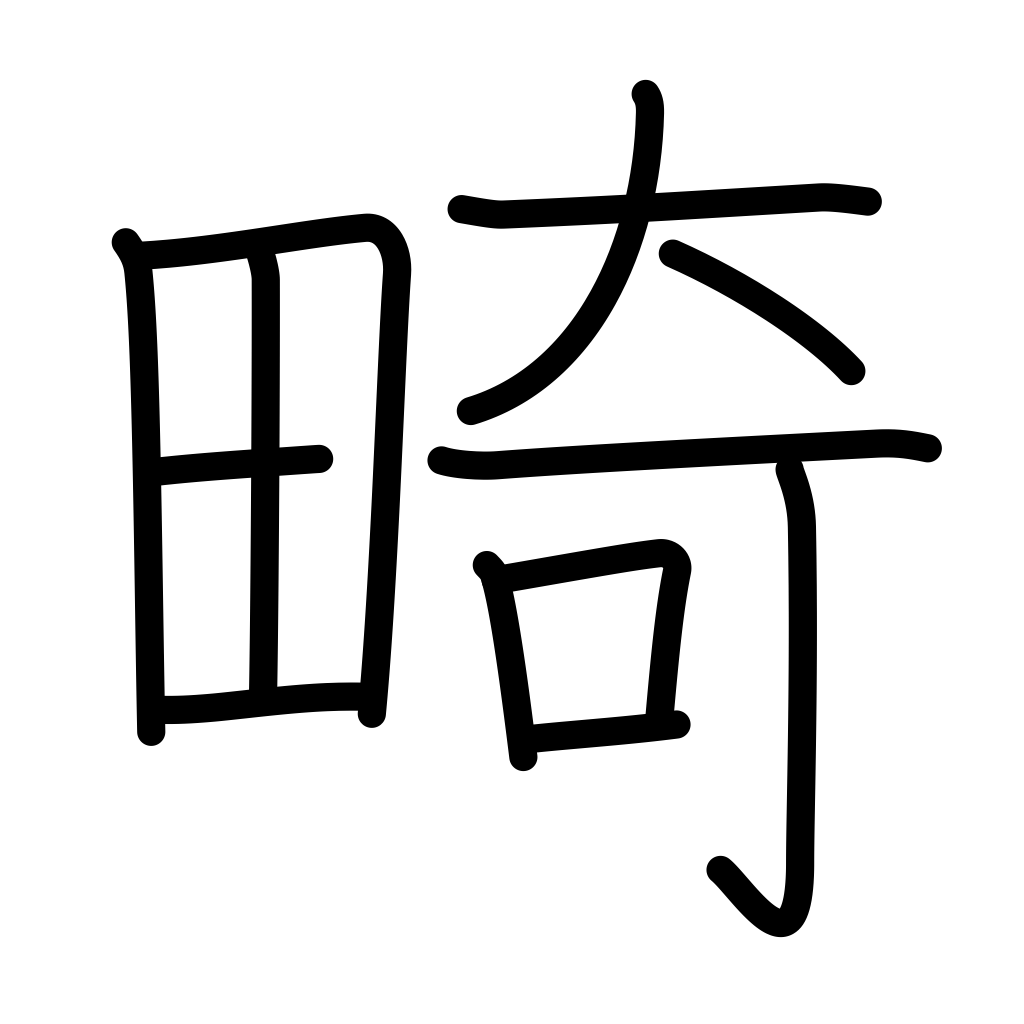
Meaning: difference, strange, cripple